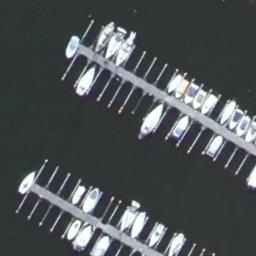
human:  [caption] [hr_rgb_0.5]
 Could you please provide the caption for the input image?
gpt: Some ships docked at the sea next to the harbor, Leaving empty spaces .

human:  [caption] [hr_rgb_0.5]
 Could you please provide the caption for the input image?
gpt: The harbor has some neatly docked boats and the color of the waters is dark green .

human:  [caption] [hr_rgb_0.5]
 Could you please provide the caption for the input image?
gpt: Many ships are in the harbor .

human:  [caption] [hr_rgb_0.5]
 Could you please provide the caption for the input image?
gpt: There is a big ship on the right side of the harbor .

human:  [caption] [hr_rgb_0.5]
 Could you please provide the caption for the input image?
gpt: There are some yachts at the harbor .